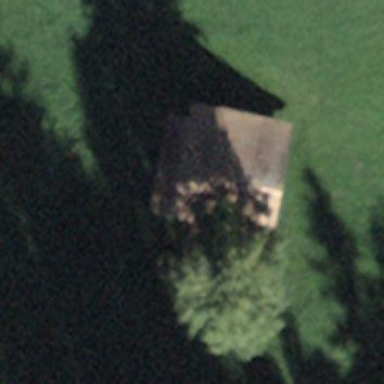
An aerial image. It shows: Barn.